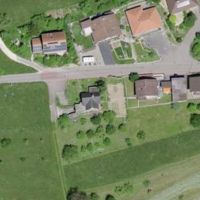
EUNIS habitat code: 25
Species observed at this site:
Euplagia quadripunctaria